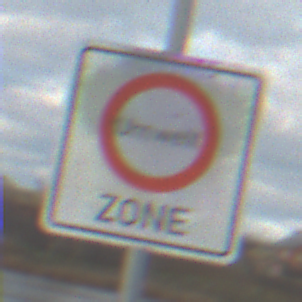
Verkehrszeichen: BeginnUmweltzone
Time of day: SunriseSunset
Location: Outdoor (RoadRail)
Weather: PartlyCloudy
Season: NotSpecified
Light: Natural